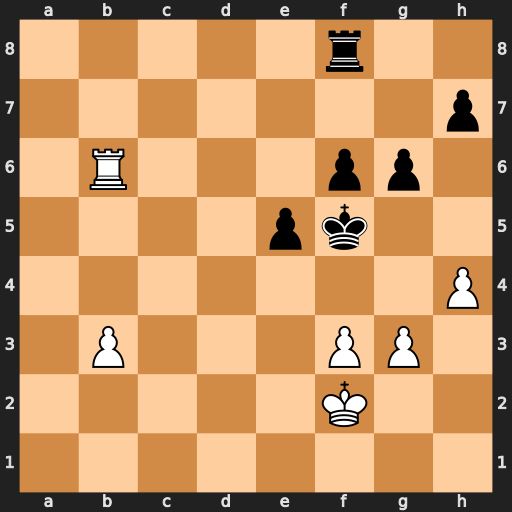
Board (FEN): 5r2/7p/1R3pp1/4pk2/7P/1P3PP1/5K2/8
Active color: w
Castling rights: -
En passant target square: -
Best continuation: g4+ Kf4 Rb4+ e4 Rxe4#